Field crop: tomato
Growth stage: 2
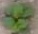
Species: solanum